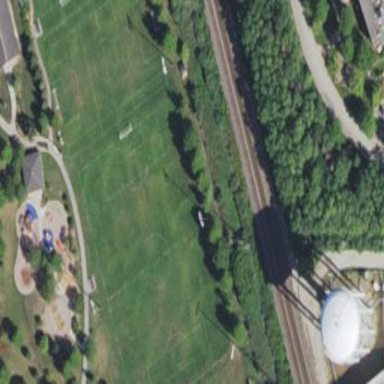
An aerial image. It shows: Soccer pitch for leisureland activities.